Question: I am trying to transform an image using a 3D transformation matrix and assuming my camera is orthonormal.
I am defining my homography using the plane-induced homography formula H=R-t*n'/d (with d=Inf so H=R) as given in Hartley and Zisserman Chapter 13.
What I am confused about is when I use a rather modest rotation, the image seems to be distorting much more than I expect (I'm sure I'm not confounding radians and degrees).
What could be going wrong here?
I've attached my code and example output.

'''
n = [0;0;-1];
d = Inf;
im = imread('cameraman.tif');
rotations = [0 0.01 0.1 1 10];
for ind = 1:length(rotations)
theta = rotations(ind)*pi/180;
R = [ 1 0 0 ;
0 cos(theta) -sin(theta);
0 sin(theta) cos(theta)];
t = [0;0;0];
H = R-t*n'/d;
tform = maketform('projective',H');
imT = imtransform(im,tform);
subplot(1,5,ind) ;
imshow(imT)
title(['Rot=' num2str(rotations(ind)) 'deg']);
axis square
end
'''
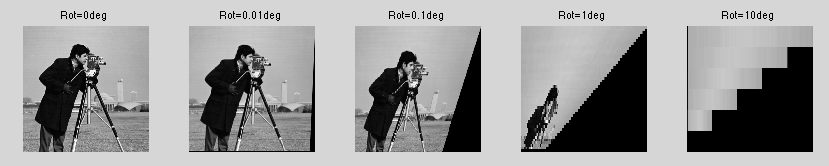
Answer: The formula has one assumption which is not met in your case:
But in your case, for your camera to be more real and for your code to work, you should set the focal length to some positive number much greater than 1. (focal length is the distance from your camera center to the image plane)
To do this you can define a calibration matrix K which handles the focal length. You just need to change your formula to
in which K is a 3-by-3 identity matrix whose two first elements along the diagonal are set to the focal length (e.g. f=300). The formula can be easily derived if you assume a projective camera.
Below is the corrected version of your code, in which the angles make sense.
'''
n = [0;0;-1];
d = Inf;
im = imread('cameraman.tif');
rotations = [0 0.01 0.1 30 60];
for ind = 1:length(rotations)
theta = rotations(ind)*pi/180;
R = [ 1 0 0 ;
0 cos(theta) -sin(theta);
0 sin(theta) cos(theta)];
t = [0;0;0];
K=[300 0 0;
0 300 0;
0 0 1];
H=K*R/K-1/d*K*t*n'/K;
tform = maketform('projective',H');
imT = imtransform(im,tform);
subplot(1,5,ind) ;
imshow(imT)
title(['Rot=' num2str(rotations(ind)) 'deg']);
axis square
end
'''
You can see the result in the image below:

You can also rotate the image around its center. For it to happen you should set the image plane origin to the center of the image which I think is not possible with that method of matlab (maketform).
You can use the method below instead.
'''
imT=imagehomog(im,H','c');
'''
Note that if you use this method, you'll have to change some settings in n, d, t and R to get the appropriate result.
That method can be found at: <URL>
The result of the program with imagehomog and some changes in n, d, t , and R is shown below which seems more real.

New settings are:
'''
n = [0 0 1]';
d = 2;
t = [1 0 0]';
R = [cos(theta), 0, sin(theta);
0, 1, 0;
-sin(theta), 0, cos(theta)];
'''